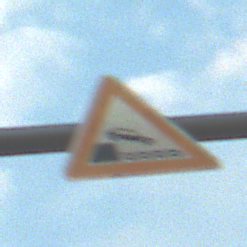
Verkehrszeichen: Ufer
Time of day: SunriseSunset
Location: Outdoor (Suburban)
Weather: PartlyCloudy
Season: NotSpecified
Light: Natural